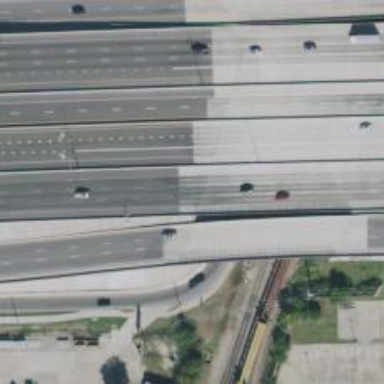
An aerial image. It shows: View of motorway.